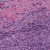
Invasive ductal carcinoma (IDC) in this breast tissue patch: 1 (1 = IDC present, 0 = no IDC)